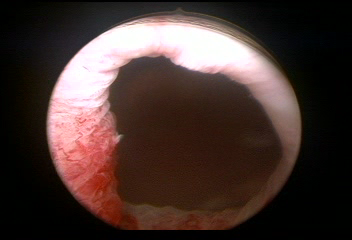
Modality: WLC
Class: Normal mucosa
Bladder cancer association: No